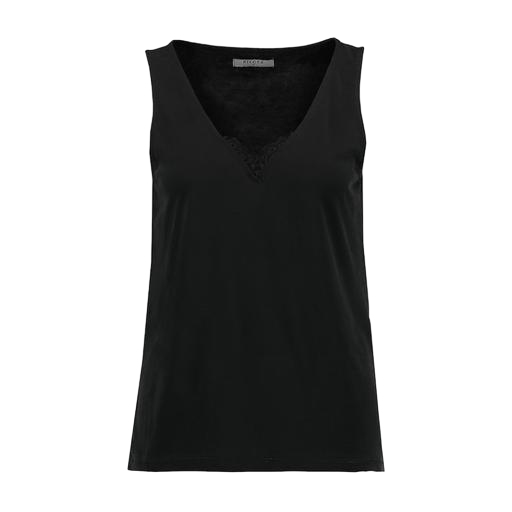
black valencia tank top, black cleo v neck tank, black lace-trim tank top, white background